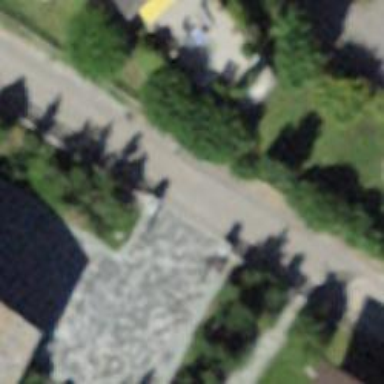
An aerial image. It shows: Smoothly paved residential road.